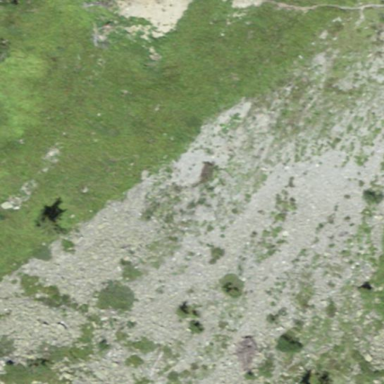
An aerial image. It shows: Natural scree.